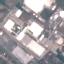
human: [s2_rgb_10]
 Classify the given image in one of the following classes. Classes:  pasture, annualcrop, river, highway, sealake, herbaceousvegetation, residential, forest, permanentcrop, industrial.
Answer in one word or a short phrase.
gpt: Industrial